Question: I'm trying to color code arrows based on their direction using geom_path in ggplot2. I have multiple years of data in individual rows and want an arrow pointing from the earliest data point to the most recent, with color depicting the direction to make it even easier to interpret. The points are grouped by Lake_ID, and because there are multiple rows for each year I'm having trouble.
Here's the basic data:
'''
Lake_ID Year Gear psd BioVolume
16 2012 EF 0.370967742 0.095585695
16 2012 GN 1 0.095585695
16 2012 TN 0 0.095585695
16 2012 Whole 0.375 0.095585695
16 2017 EF 0.214285714 0.100623115
16 2017 GN 1 0.100623115
16 2017 TN 0 0.100623115
16 2017 Whole 0.179487179 0.100623115
'''

'''
ggplot(blg.dup.year,aes(BioVolume,psd,group=Lake_ID,label=Year))+
geom_point(aes(BioVolume,psd,colour=Year))+theme_bw()+
facet_grid(Gear~.,scales = "free_y")+
labs(title="Bluegill PSD",y="PSD",x="Littoral BioVolume")+
geom_path(arrow=arrow(angle=30,length=unit(0.1,"inches"),
type="closed"),aes(group=Lake_ID))
'''
Thanks!
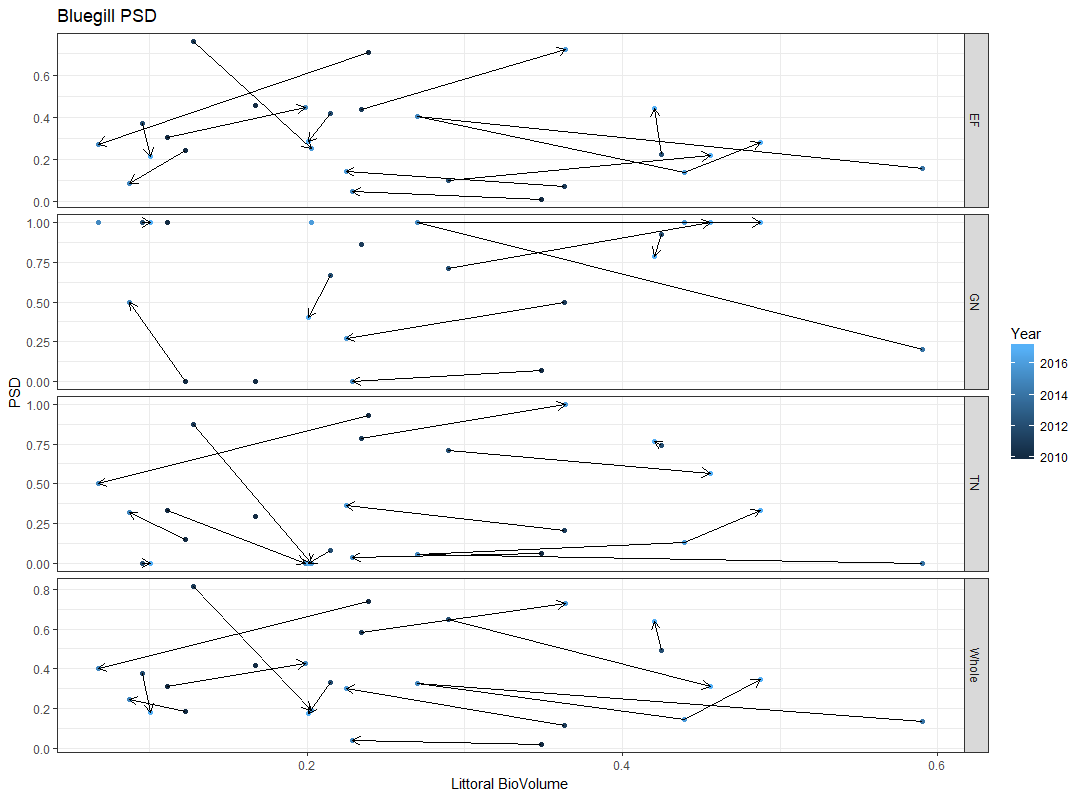
Answer: Assuming that what you mean by direction is whether the arrow is pointing up or down here is one solution.
Assign your original plot to a variable:
'''
p1 <- ggplot(blg.dup.year,aes(BioVolume,psd,group=Lake_ID,label=Year))+
geom_point(aes(BioVolume,psd,colour=Year))+theme_bw()+
facet_grid(Gear~.,scales = "free_y")+
labs(title="Bluegill PSD",y="PSD",x="Littoral BioVolume")+
geom_path(arrow=arrow(angle=30,length=unit(0.1,"inches"),
type="closed"),aes(group=Lake_ID))
'''
Get data from layers (your arrows are the second geom):
'''
arrow_data <- layer_data(p1, 2)
'''
Get the directions from the y axis and then assign a color based on the sign:
'''
directions <- diff(arrow_data$y)[seq(1,nrow(arrow_data),2)]
colors <- case_when(sign(directions) == -1 ~ "red",
sign(directions) == 0 ~ "orange",
sign(directions) == -1 ~ "green",
TRUE ~ "grey50")
'''
You need to double the colors as ggplot requires a color for start and finish points.
'''
colors <- rep(colors,each = 2)
'''
And finally just add the color to the geom:
'''
ggplot(blg.dup.year,aes(BioVolume,psd,group=Lake_ID,label=Year))+
geom_point(aes(BioVolume,psd,colour=Year))+theme_bw()+
facet_grid(Gear~.,scales = "free_y")+
labs(title="Bluegill PSD",y="PSD",x="Littoral BioVolume") +
geom_path(arrow=arrow(angle=30,length=unit(0.1,"inches"),
type="closed"),aes(group=Lake_ID), color = colors)
'''
So for your example you would get:
<URL>